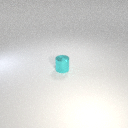
small cyan metal cylinder